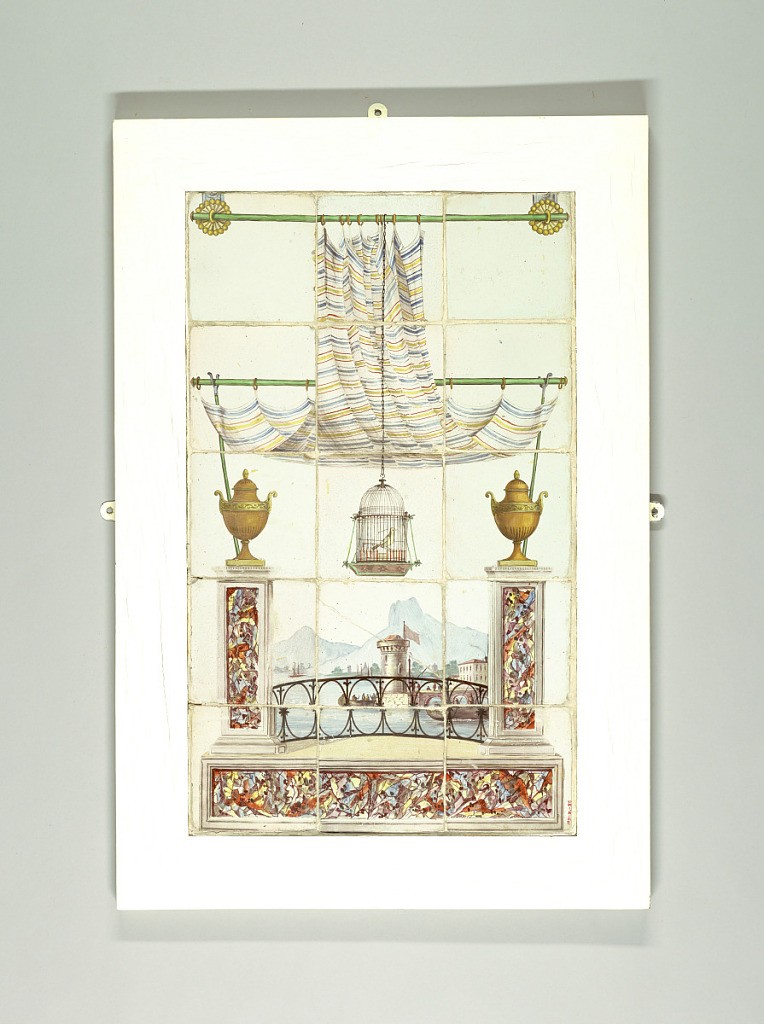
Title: Tile panel
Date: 1775–1800
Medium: Tin-glazed earthenware, polychrome decoration, painted wood frame
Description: This eighteenth century scenic panel composed of fifteen tiles is a virtuoso effort in scenic trompe-l'oeil. The design places the viewer on a curtained balcony overlooking a port. Colorful faux marble columns flank a delicate iron railing. At center, a canary sits within a suspended cage.